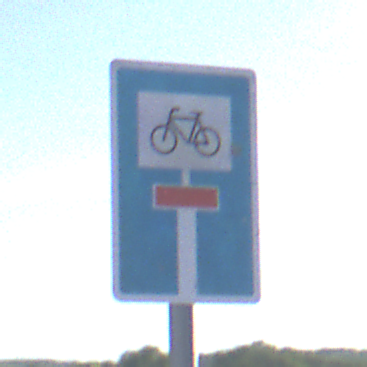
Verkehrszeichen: SackgasseRadverkehrDurchlaessig
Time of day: MorningAfternoon
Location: Outdoor (RoadRail)
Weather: PartlyCloudy
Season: NotSpecified
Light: Natural